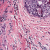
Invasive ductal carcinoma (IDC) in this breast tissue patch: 1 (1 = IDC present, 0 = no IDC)